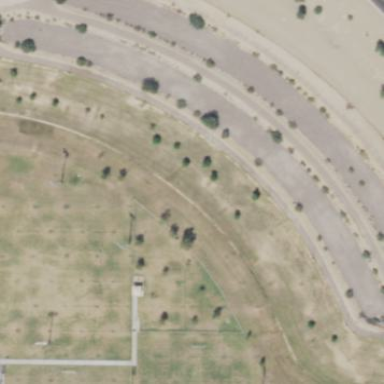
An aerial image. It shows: Dog park for leisure land.